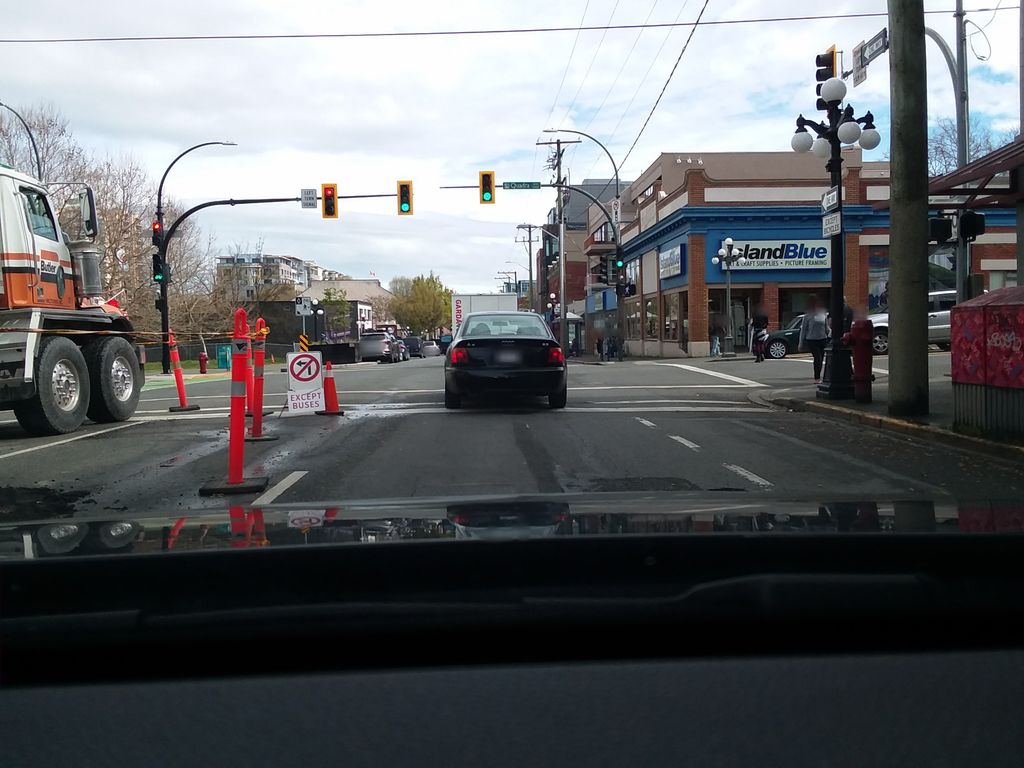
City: victoria